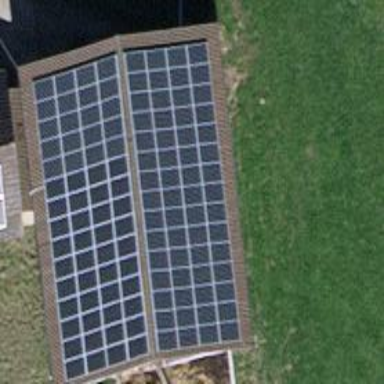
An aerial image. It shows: Solar power generator utilizing photovoltaic technology with solar photovoltaic panels.